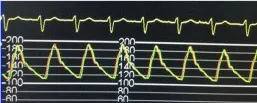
With equalization of pressure at the proximal and distal ends of the descending aorta.
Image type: electrography (ekg)